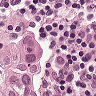
Metastatic tissue present: yes